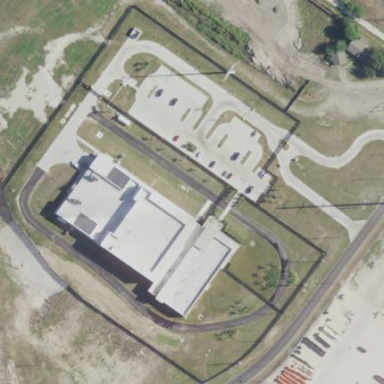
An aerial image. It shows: Prison.